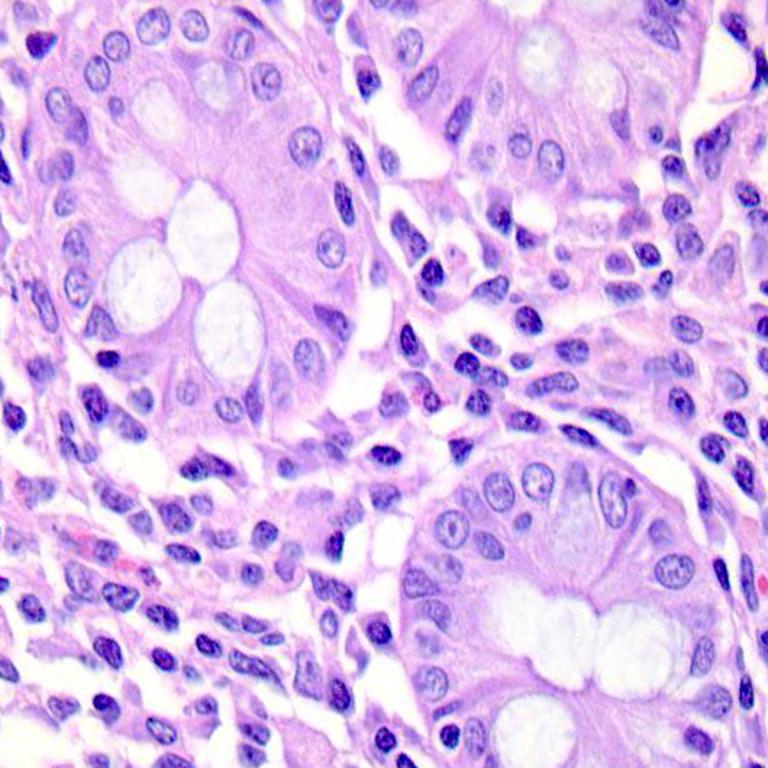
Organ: colon
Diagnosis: benign